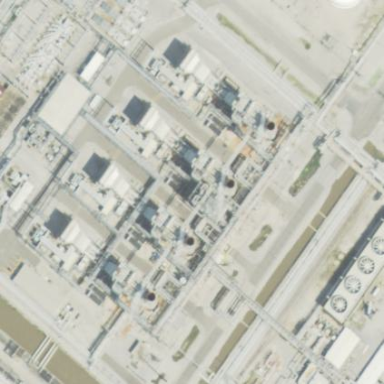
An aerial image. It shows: Power plant with output of 933 MW electricity.